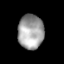
Tissue: lung
Cell type: Epithelial cells
Senescence score: 0.2106
Nuclear area (px): 869
Mean DAPI intensity: 161.503